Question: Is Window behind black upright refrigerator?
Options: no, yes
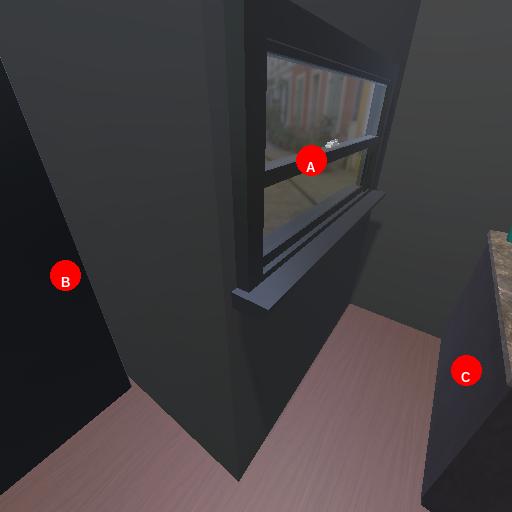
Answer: no